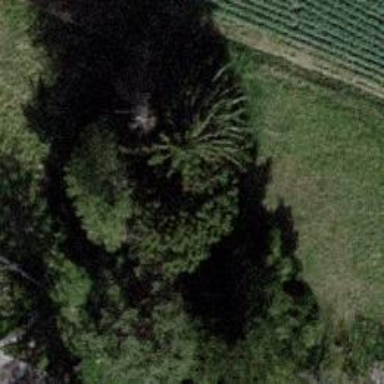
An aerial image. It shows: Evergreen tree with needle-leaved leaves.